Question: I am reading word document in C# (3.5) using 'Microsoft.Office.Interop.Word'. Reading line by line, splitting line into array[] and processing every word of line and based on some business logic replacing some words and after the replacement of words, replacing the complete line with converted line.
Till now Every thing is working fine.
Now i have some word documents, those are having paragraph and tables. I want to read every Column of the table one by one and replace the content of the column in particular column.
---
Using Office Automation
'''
1. Opening word file.
2. Moving cursor to top of the document
3. Selecting first line using ('wordApp.Selection.endKey') and processing all words
4. After processing the words replacing the selected line with the processed line.
5. Using wordApp.Selection.MoveDown(ref lineCount, ref countPage, ref MISSING);
moving next line processed further.
'''
Problem:
1. When reading table it reads only first column when using 'wordApp.Selection.endKey'
I want to process all column's data.
Is there any way to identify whether content is paragraph or table?

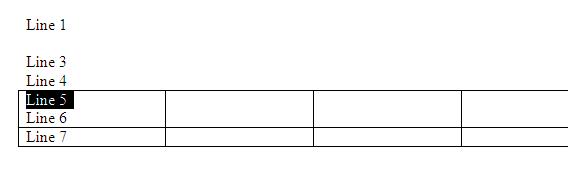
Answer: I found a workaround for the same.
Approach is listed below.
1. Open the Word Document using 'WordApp.Documents.Open()'
2. Using 'Selection.MoveDown' to traverse the Document line by line
3. Skipping the content of the Table's Cells
4. At last processing only Tables of the document
'''
//Process all Paragraphs in the documents
while (doc.ActiveWindow.Selection.Bookmarks.Exists(@"\EndOfDoc") == false)
{
doc.ActiveWindow.Selection.MoveDown(ref wdLine, ref wdCountOne, ref wdMove);
doc.ActiveWindow.Selection.HomeKey(ref wdLine, ref wdMove);
//Skiping table content
if (doc.ActiveWindow.Selection.get_Information(WdInformation.wdEndOfRangeColumnNumber).ToString() != "-1")
{
while (doc.ActiveWindow.Selection.get_Information(WdInformation.wdEndOfRangeColumnNumber).ToString() != "-1")
{
if (doc.ActiveWindow.Selection.Bookmarks.Exists(@"\EndOfDoc"))
break;
doc.ActiveWindow.Selection.MoveDown(ref wdLine, ref wdCountOne, ref wdMove);
doc.ActiveWindow.Selection.HomeKey(ref wdLine, ref wdMove);
}
doc.ActiveWindow.Selection.HomeKey(ref wdLine, ref wdMove);
}
doc.ActiveWindow.Selection.EndKey(ref wdLine, ref wdExtend);
currLine = doc.ActiveWindow.Selection.Text;
}
//Processing all tables in the documents
for (int iCounter = 1; iCounter <= doc.Tables.Count; iCounter++)
{
foreach (Row aRow in doc.Tables[iCounter].Rows)
{
foreach (Cell aCell in aRow.Cells)
{
currLine = aCell.Range.Text;
//Process Line
}
}
}
'''